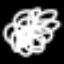
Label: squiggle